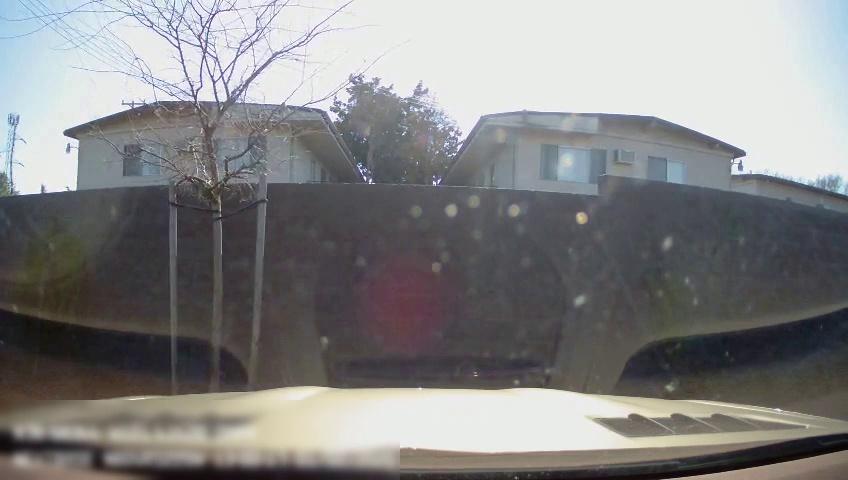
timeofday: Day
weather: Sunny